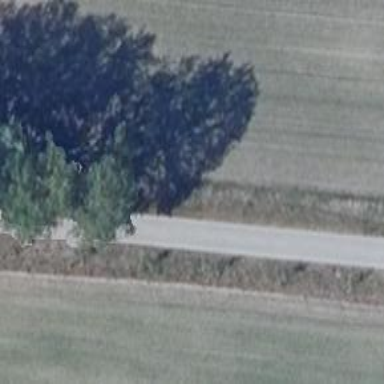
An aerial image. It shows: Row of trees in natural setting.